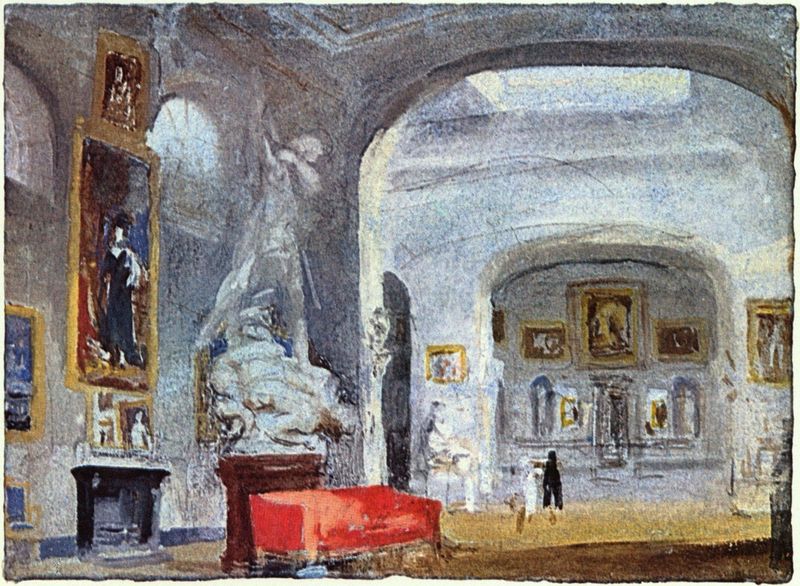
Titel: Petworth House. Die Nordgalerie
Künstler: William Turner
Standort: London
Institution: British Museum
Schlagwörter: blau, gemälde, mann, schatten, weiß, aquarell, frauen, gelb, impressionismus, menschen, braun, bunt, fenster, frau, grau, hell, licht, marmor, raum, schwarz, säule, zeichnung, zimmer, haus, rot, beige, teppich, anzug, wand, mensch, rahmen, sockel, bild, innenraum, portrait, porträt, boden, figur, gold, decke, publikum, kamin, ofen, skulptur, statue, stilleben, stillleben, bilder, sofa, bogen, fußboden, studie, leere, mauer, besucher, saal, figuren, könig, red, white, painting, brown, durchgang, couch, betrachter, galerie, halle, bögen, gewölbe, schemenhaft, ausstellung, sims, statuen, sammlung, museum, paintings, drache, sculpture, glod, georg, oberlicht, menschne, art, colors, gallery, vorstudie, lichthof, paint, brush stroke, sankt martin, hl. michael, kunstsammlung, marmorskulptur, museumsraum, hl.georg, memsch, zeichnung menschen, messy, stylistic, museumg, kunft, ramhen